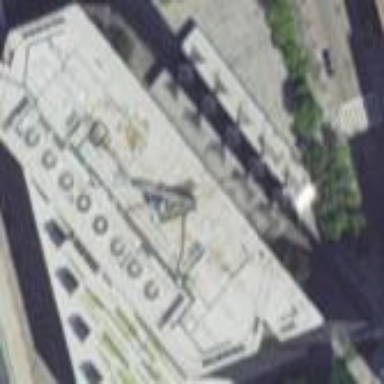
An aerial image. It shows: Building with flat grey concrete roof. The building has light blue color.